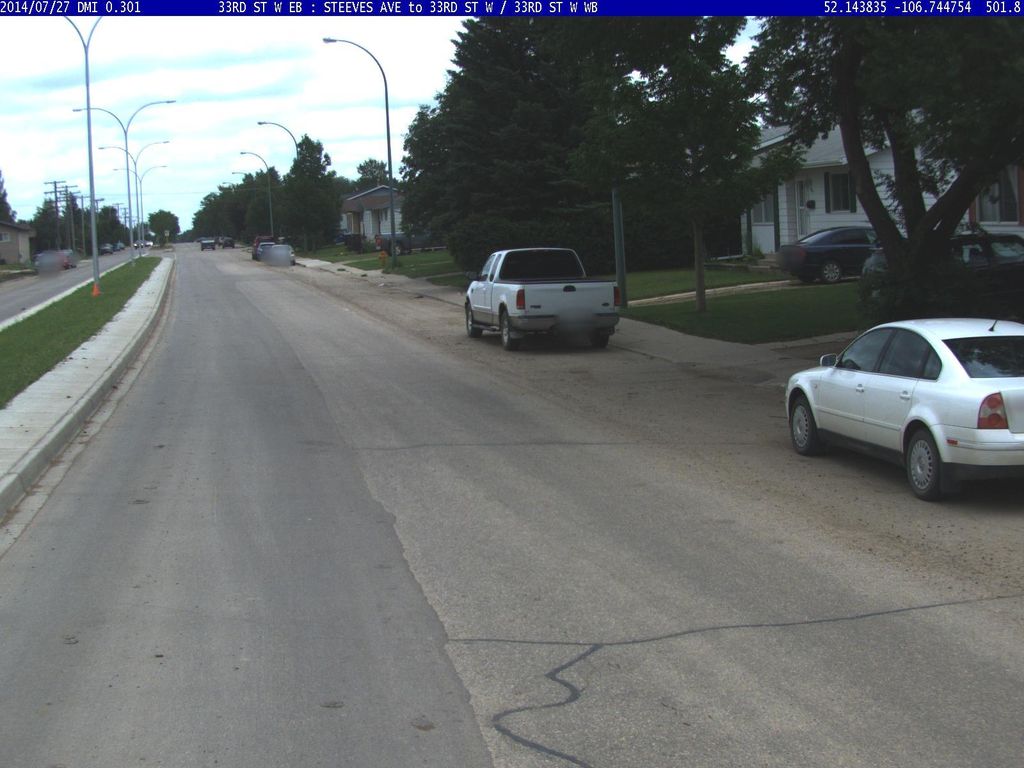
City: saskatoon